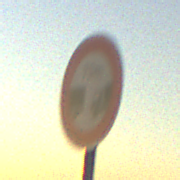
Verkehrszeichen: VerbotUnterschreitenMindestabstand
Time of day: SunriseSunset
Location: Outdoor (RoadRail)
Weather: PartlyCloudy
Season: NotSpecified
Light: Natural